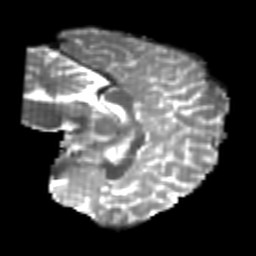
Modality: T2w
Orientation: sagittal
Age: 24
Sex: male
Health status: healthy
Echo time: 0.074 s